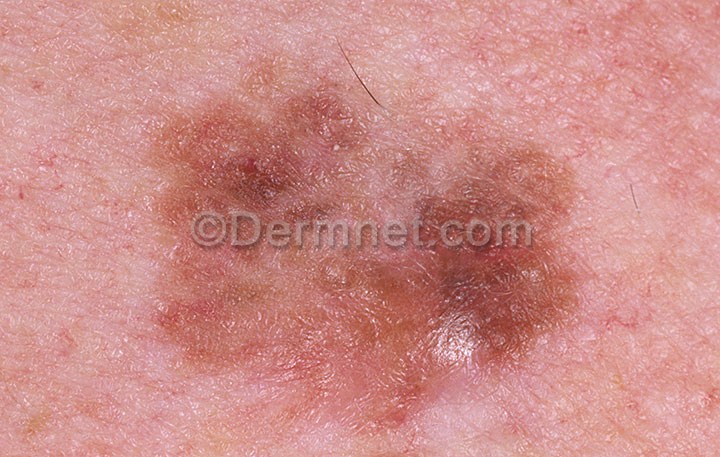
Disease: Melanoma Skin Cancer Nevi and Moles